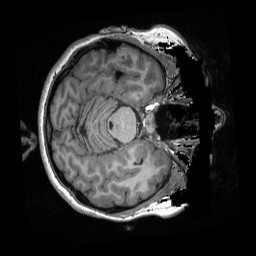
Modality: T1w
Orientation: axial
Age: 22
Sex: female
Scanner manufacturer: siemens
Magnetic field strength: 3 T
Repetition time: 2.3 s
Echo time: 0.00308 s